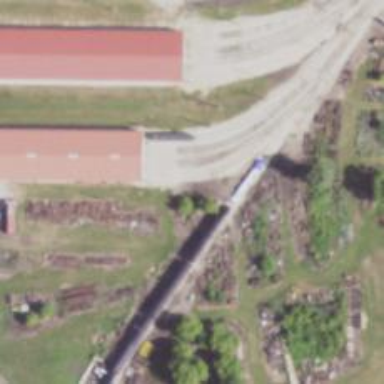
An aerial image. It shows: Preserved railway yard with electrified contact lines. There is building passage tunnel serving the yard.